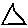
Label: triangle